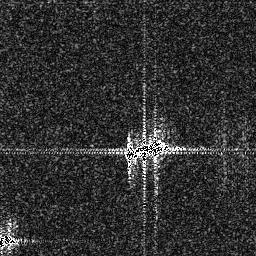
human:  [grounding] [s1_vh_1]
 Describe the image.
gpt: In the satellite image, there is  <ref>1 medium ship </ref> <box>[[47, 53, 66, 62, 0]]</box> located at center,  <ref>1 small ship </ref> <box>[[0, 90, 5, 96, 0]]</box> located at bottom left.